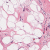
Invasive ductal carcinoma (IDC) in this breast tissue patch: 0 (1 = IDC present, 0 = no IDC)